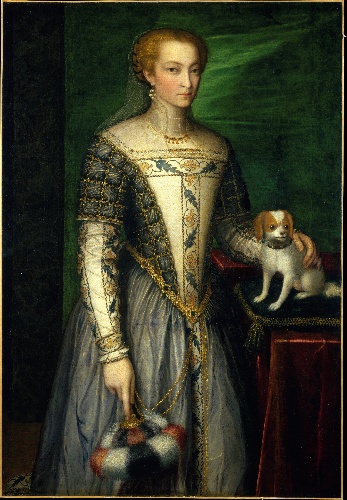
Title: Portrait of a Woman
Artist: Bernardino Campi
Artist bio: Italian, Cremona 1522–1591 Reggio Emilia
Date: late 1560s
Object type: Painting
Classification: Paintings
Medium: Oil on canvas
Dimensions: 55 5/8 x 38 1/4 in. (141.3 x 97.2 cm)
Department: European Paintings
Credit line: Gift of Edith Neuman de Végvár, in honor of her husband, Charles Neuman de Végvár, 1963
Accession year: 1963
Repository: Metropolitan Museum of Art, New York, NY
Tags: Portraits|Women|Dogs